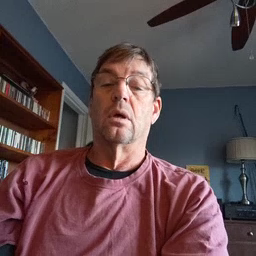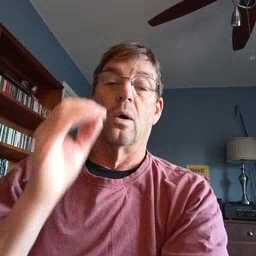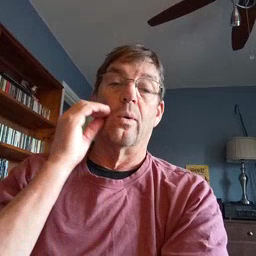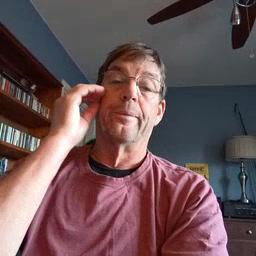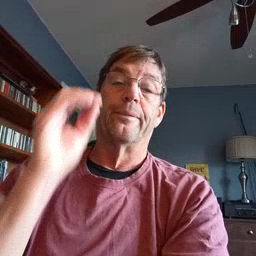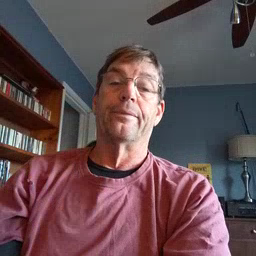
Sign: home